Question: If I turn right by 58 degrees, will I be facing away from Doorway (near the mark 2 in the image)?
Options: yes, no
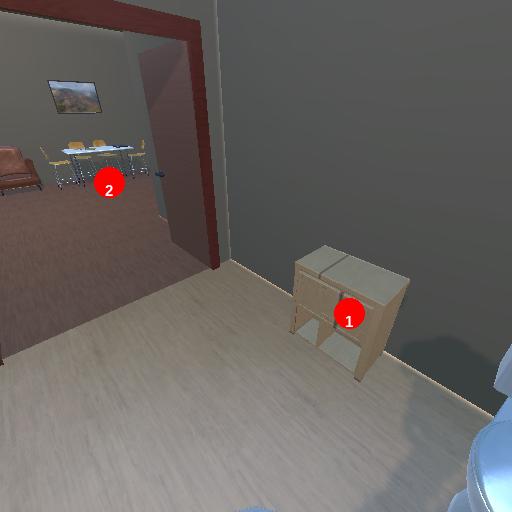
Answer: yes